Question: If I use as below, I get no error, no output.
Why does 'p:panelGrid' not work with 'ui:repeat'?
: I don't want to use 'c:forEach' because of the I already face a lot of JSF issue.
'''
<p:panelGrid>
<ui:repeat value="#{MyBean.dataList}" var="data">
<p:row>
<p:column>
<h:outputText value="#{data.name}"/>
</p:column>
<p:column>
<h:outputText value="#{data.description}"/>
</p:column>
</p:row>
</ui:repeat>
</p:panelGrid>
'''
MyBean.java
'''
public List<Data> getDataList(){
List<Data> result = new ArrayList<Data>();
result.add(new Data("Name 1", "Description 1"));
result.add(new Data("Name 2", "Description 2"));
result.add(new Data("Name 3", "Description 3"));
result.add(new Data("Name 4", "Description 4"));
return result;
}
'''
Expected output with primefaces

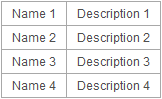
Answer: 'ui:repeat' will not work because it does not actually add components to the component tree.
'ui:repeat' only works during the render phase, and rerenders its child components multiple times with different state.
Some components, such as 'panelgrid', but also 'datatable', expect to have certain children in the component tree in order to work correctly. Since 'ui:repeat' does not add these, this approach does not work.
I'm sorry, but the normal solution for this is to use 'c:foreach', which add children to the tree.
See <URL>